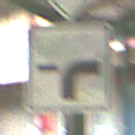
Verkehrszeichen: VerlaufVorfahrtsstrasse9
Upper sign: Vorfahrtsstrasse
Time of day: MorningAfternoon
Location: Roofed (Special)
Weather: NotSpecified
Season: NotSpecified
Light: Artificial